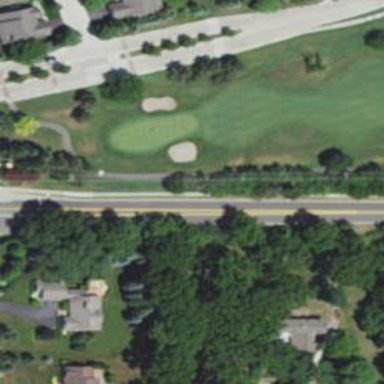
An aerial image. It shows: View of golf hole.